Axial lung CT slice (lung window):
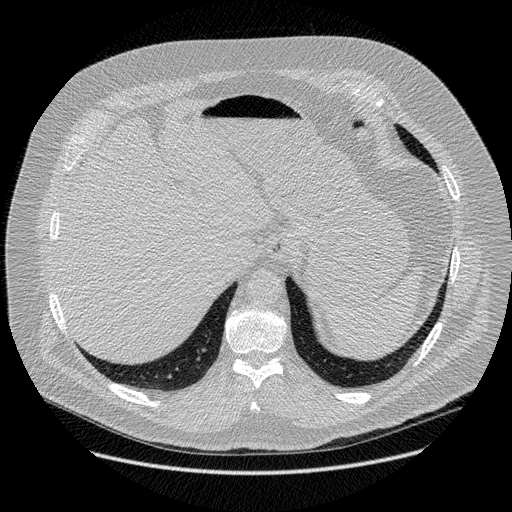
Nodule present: no